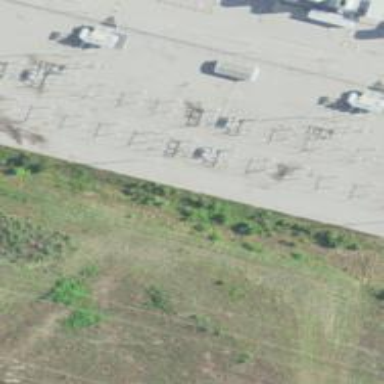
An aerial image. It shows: Switch for power supply.